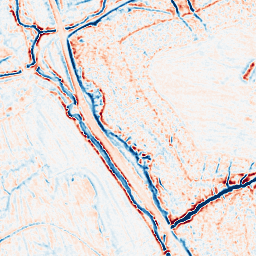
Category: edge_preserving
Decomposition family: bilateral
Decomposition parameters: d: 9
sigma_color: 150
sigma_space: 75
Upsampling method: linear_exact
Upsampling parameters: scale: 2
Upsampling scale: 2